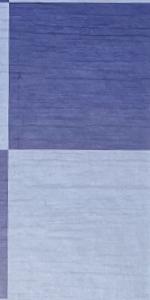
Label: Empty